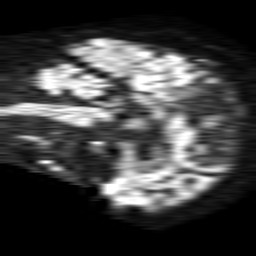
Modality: TRACE
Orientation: sagittal
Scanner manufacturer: philips
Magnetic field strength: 1.5 T
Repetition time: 4.6 s
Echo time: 0.08631 s